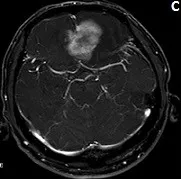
(A-F) are MRI showing the lesion: the lesion is located at bilateral frontal lobe and corpus callosum with massive vasogenic edema surrounding it.
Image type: radiology (mri)